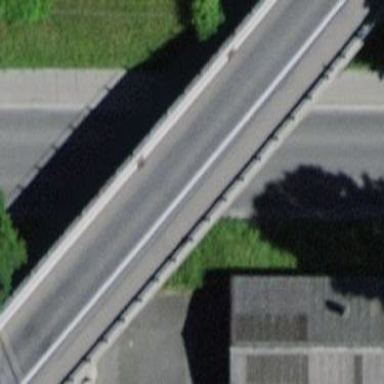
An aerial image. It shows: Man-made bridge.